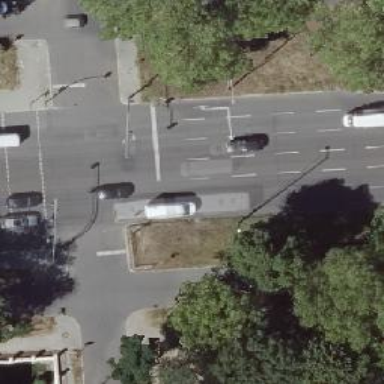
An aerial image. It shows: Road with traffic signals.